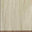
Piece: xx